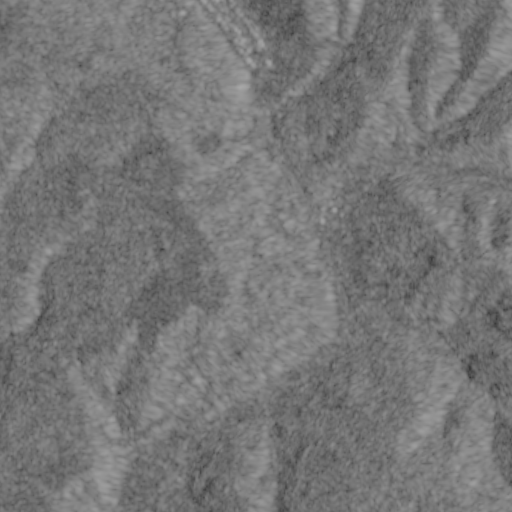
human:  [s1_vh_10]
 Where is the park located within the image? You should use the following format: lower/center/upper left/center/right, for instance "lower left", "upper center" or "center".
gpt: The park is located in the upper center of the image.
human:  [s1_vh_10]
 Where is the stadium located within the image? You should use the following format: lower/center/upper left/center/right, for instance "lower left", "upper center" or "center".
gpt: The stadium is located in the upper center of the image.
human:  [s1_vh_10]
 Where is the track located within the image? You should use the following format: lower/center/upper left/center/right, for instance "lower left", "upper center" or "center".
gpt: The track is located in the upper center of the image.
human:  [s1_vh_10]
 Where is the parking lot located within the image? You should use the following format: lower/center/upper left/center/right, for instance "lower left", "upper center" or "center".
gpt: There is no parking lot in the image.

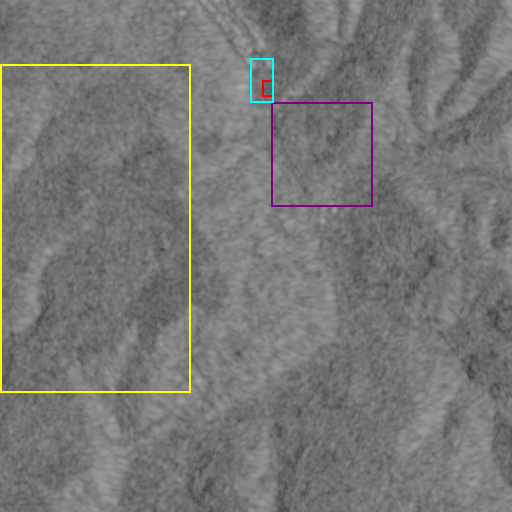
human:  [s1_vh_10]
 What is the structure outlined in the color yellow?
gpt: The structure outlined in yellow is a crop field.
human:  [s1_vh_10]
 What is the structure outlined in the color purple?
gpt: The structure outlined in purple is a landfill.
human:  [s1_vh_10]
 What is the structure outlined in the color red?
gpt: The structure outlined in red is a park.
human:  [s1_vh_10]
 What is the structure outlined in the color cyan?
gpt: The structure outlined in cyan is a track.
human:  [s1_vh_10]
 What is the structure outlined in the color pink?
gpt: There is no pink outline.